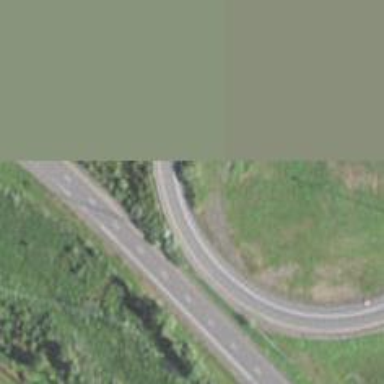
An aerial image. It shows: Motorway link.